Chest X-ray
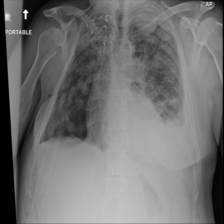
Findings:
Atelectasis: positive
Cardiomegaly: negative
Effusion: positive
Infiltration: negative
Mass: positive
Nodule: negative
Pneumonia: negative
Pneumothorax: negative
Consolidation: positive
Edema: negative
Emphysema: negative
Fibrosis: negative
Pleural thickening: negative
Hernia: negative